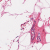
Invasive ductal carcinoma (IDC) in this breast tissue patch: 0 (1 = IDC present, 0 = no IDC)